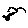
Label: bird